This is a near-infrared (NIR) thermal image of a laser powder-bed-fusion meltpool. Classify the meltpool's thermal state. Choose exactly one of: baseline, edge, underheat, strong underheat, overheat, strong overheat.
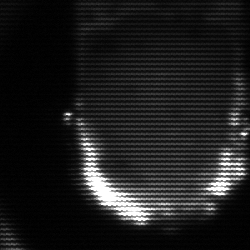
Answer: baseline